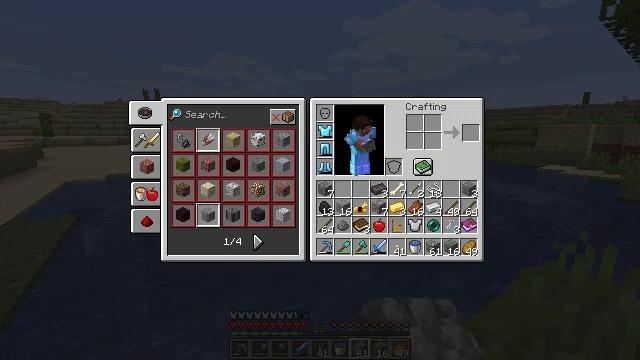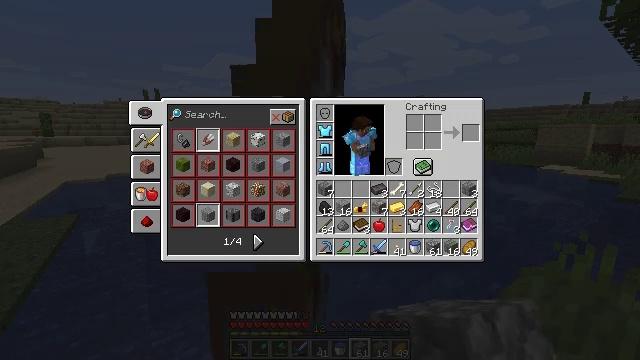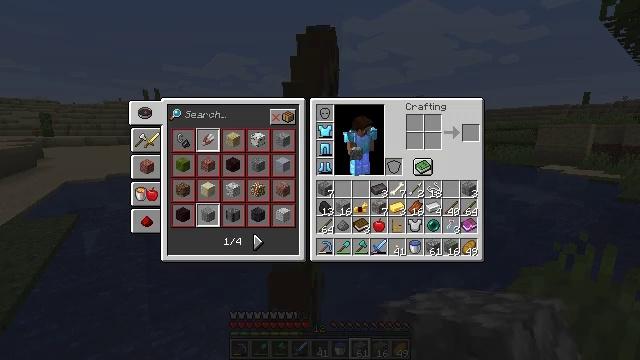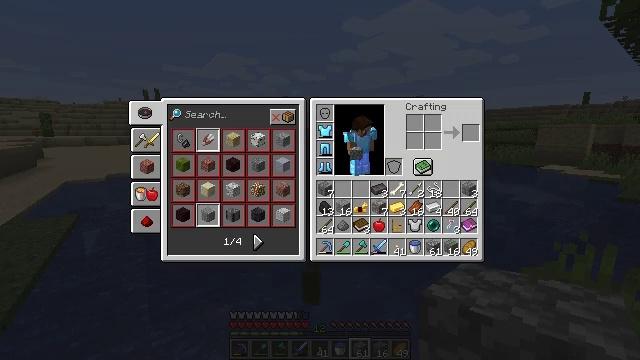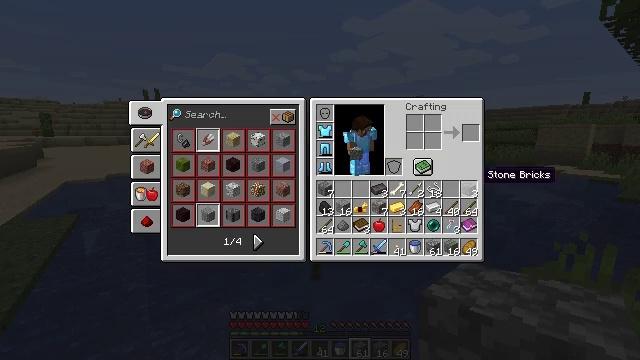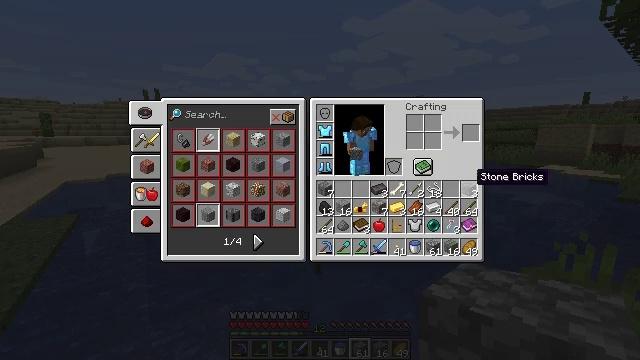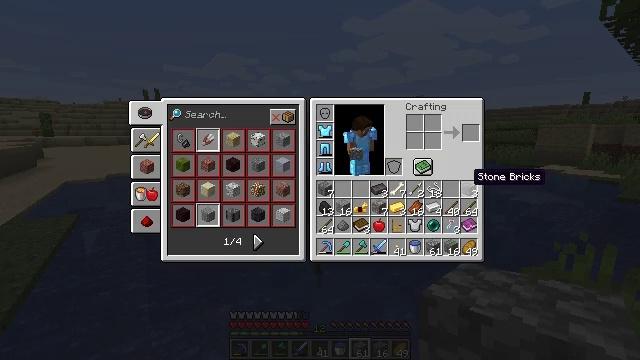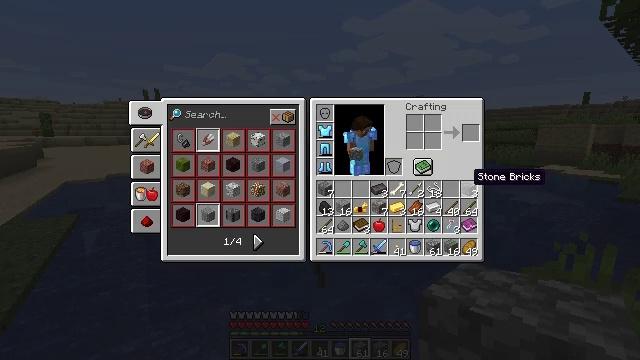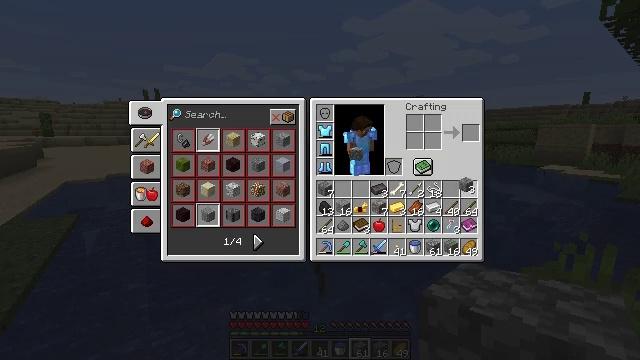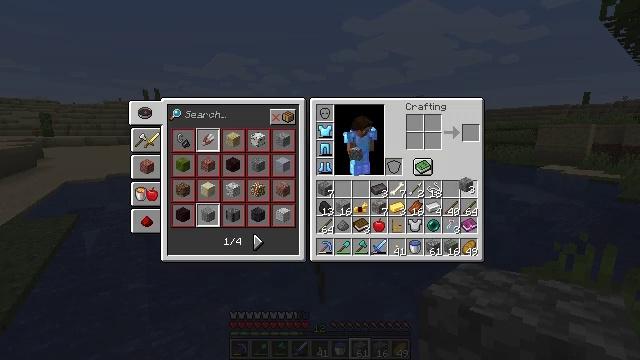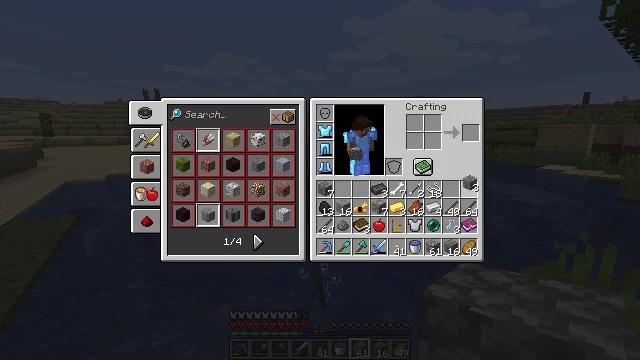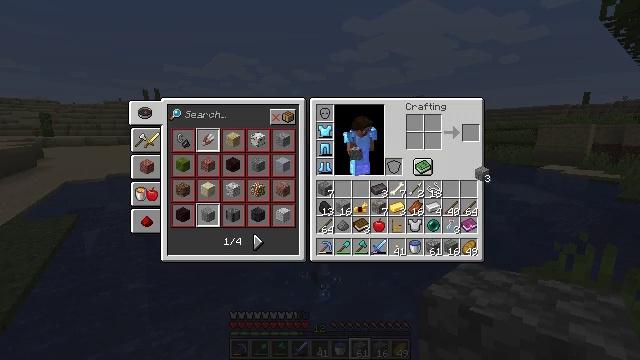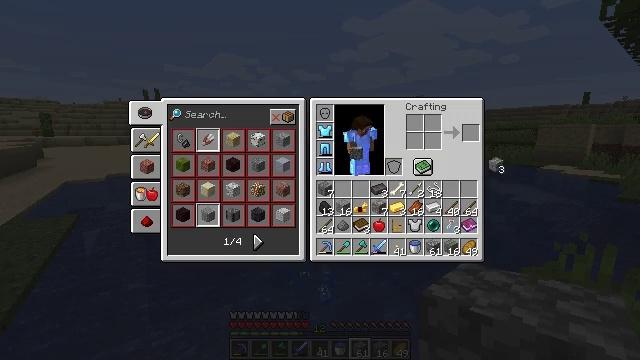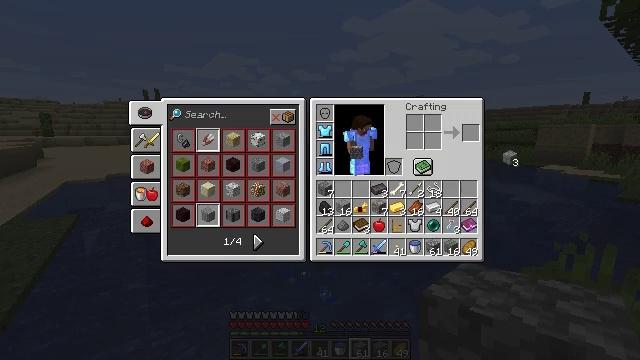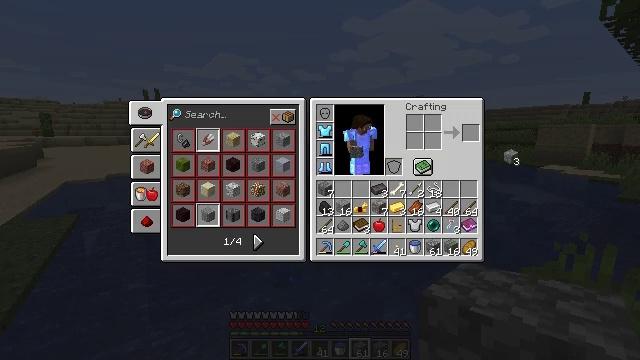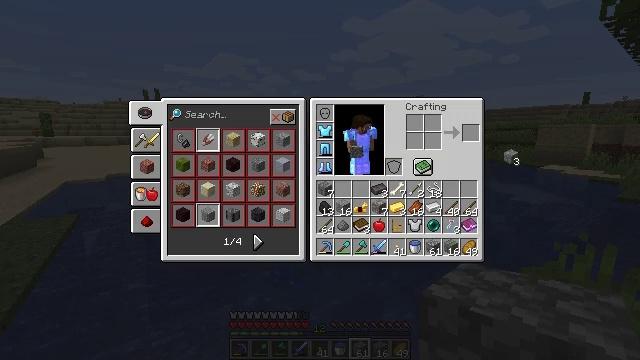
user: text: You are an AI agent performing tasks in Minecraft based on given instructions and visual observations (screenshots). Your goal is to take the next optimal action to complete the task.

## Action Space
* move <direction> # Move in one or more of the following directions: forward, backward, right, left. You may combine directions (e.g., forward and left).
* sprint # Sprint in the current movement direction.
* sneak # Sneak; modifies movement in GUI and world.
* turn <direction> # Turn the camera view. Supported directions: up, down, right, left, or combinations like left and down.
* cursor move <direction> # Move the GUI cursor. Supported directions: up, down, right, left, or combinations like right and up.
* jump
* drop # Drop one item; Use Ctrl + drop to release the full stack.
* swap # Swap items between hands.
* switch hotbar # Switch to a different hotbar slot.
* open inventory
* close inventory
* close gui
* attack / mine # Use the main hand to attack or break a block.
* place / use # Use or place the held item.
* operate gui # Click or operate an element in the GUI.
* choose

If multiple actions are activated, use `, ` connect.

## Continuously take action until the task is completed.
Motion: motion action
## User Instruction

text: Drop stone bricks.
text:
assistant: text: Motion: open gui
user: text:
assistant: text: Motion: no_op
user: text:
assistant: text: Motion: no_op
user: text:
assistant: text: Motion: cursor move left
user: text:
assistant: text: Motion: cursor move left
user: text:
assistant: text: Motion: no_op
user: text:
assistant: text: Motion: no_op
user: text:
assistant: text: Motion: operate gui
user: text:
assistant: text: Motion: operate gui
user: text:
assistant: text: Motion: no_op
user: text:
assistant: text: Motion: cursor move right and up
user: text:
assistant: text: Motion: cursor move right and up
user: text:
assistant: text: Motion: cursor move right
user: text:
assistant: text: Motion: operate gui
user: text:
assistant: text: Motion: operate gui
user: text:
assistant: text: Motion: operate gui
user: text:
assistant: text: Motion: no_op
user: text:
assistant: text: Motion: no_op
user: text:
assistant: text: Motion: no_op
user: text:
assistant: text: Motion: no_op
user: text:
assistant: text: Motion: no_op
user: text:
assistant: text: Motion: no_op